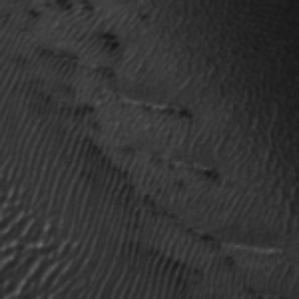
Label: frost